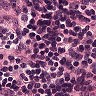
Metastatic tissue present: no